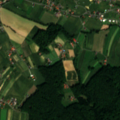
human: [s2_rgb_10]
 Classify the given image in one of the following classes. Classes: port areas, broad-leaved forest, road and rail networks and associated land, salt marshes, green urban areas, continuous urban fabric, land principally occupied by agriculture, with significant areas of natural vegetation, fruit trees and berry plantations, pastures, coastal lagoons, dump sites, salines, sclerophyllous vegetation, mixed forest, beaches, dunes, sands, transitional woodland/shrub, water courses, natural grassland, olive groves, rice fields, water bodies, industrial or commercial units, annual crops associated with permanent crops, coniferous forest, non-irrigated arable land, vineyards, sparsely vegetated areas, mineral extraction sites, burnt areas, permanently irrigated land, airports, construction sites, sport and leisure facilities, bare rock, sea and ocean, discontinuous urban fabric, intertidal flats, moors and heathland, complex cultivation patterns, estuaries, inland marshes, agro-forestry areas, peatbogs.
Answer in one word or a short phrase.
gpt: non-irrigated arable land, complex cultivation patterns, broad-leaved forest